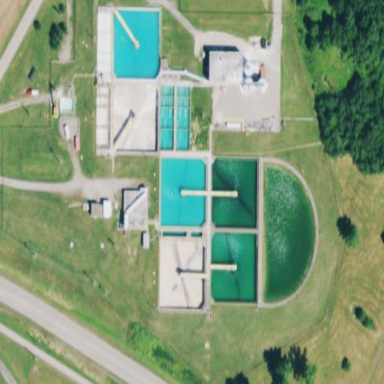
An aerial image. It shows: Wastewater plant.